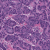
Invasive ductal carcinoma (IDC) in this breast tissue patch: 1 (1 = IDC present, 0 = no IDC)